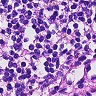
Metastatic tissue present: no